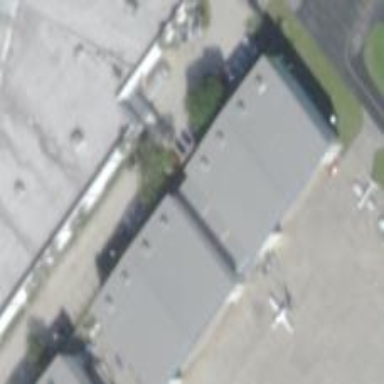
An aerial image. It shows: Hangar at the airport.